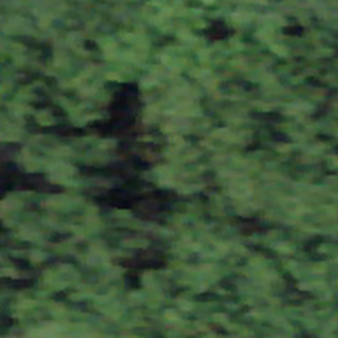
Label: other